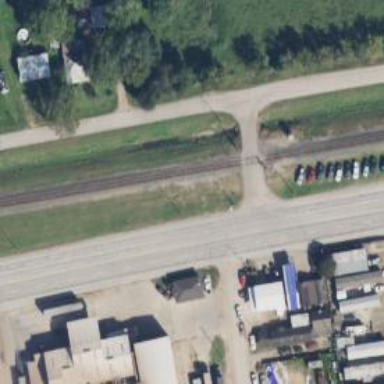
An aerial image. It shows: Railway track.